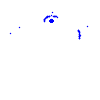
Particle: kaon